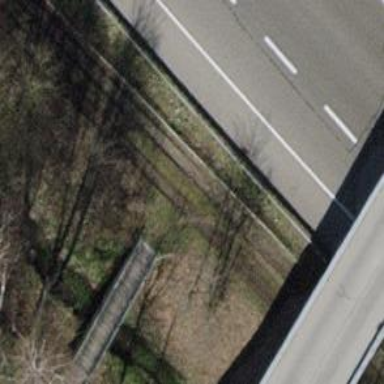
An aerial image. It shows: Path on bridge.